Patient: sex M, age 66
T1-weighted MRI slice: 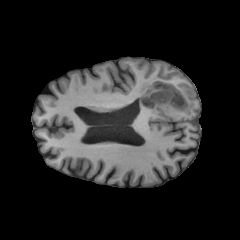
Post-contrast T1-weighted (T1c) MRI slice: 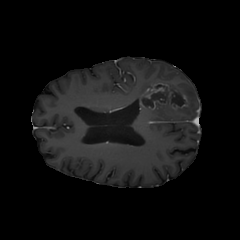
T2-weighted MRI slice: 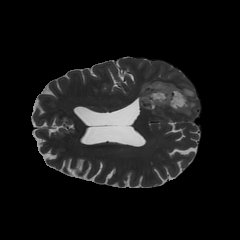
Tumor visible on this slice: yes
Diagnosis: Glioblastoma, IDH-wildtype
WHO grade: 4